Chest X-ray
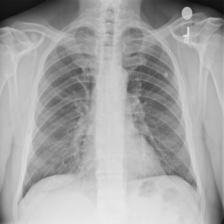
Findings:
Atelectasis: negative
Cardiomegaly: negative
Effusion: negative
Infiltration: negative
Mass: negative
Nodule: negative
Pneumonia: negative
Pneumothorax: negative
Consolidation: negative
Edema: negative
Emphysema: negative
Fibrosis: negative
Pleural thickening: negative
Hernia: negative